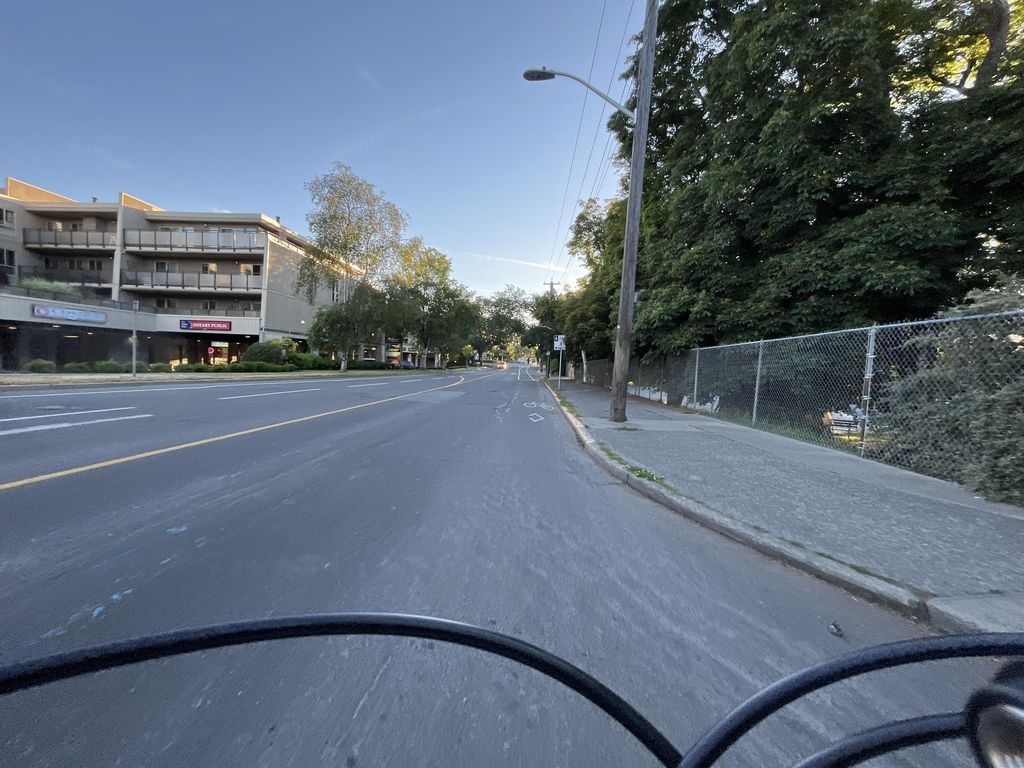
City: victoria